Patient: sex M, age 64
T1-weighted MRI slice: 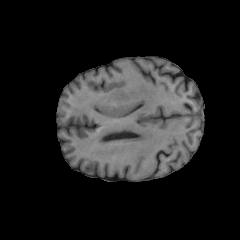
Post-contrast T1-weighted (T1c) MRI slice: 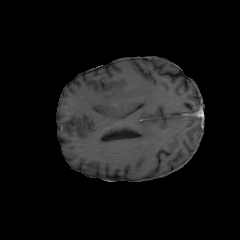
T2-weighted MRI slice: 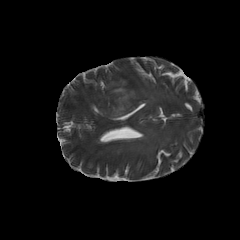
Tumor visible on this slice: yes
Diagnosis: Glioblastoma, IDH-wildtype
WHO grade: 4